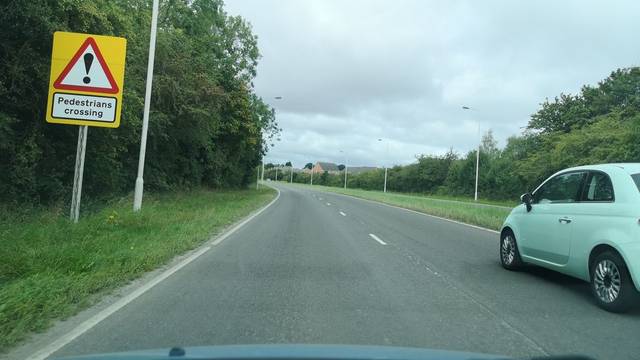
Region: United Kingdom
Coordinates: 53.702, -1.507